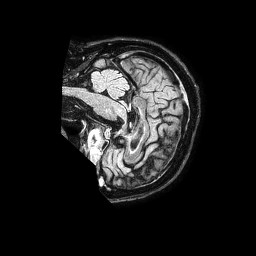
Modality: FLAIR
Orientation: sagittal
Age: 73
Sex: male
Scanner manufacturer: philips
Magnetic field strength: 1.5 T
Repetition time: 4.8 s
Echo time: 0.3 s